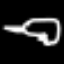
Label: frog